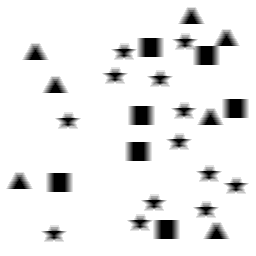
Squares: 7
Triangles: 7
Stars: 13
Total shapes: 27